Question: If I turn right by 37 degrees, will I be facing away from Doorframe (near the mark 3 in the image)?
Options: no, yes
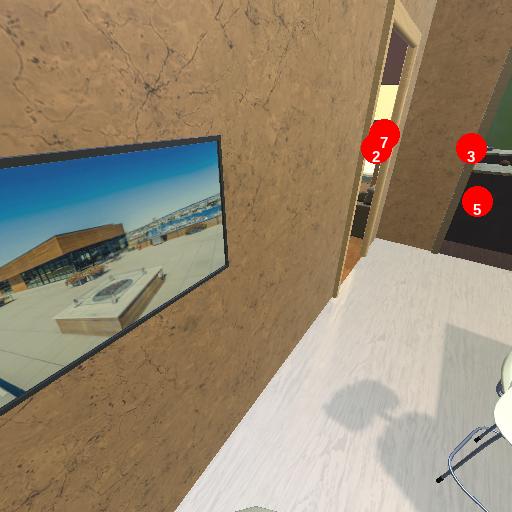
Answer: no